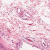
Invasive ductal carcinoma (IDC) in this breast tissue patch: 0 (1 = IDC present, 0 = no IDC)